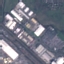
Land use / land cover class: Industrial